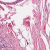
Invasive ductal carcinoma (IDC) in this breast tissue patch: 1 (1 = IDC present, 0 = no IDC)